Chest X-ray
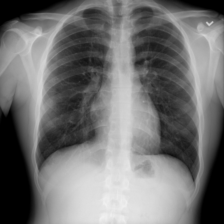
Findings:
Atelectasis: negative
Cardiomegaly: negative
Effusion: negative
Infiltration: positive
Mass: negative
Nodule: negative
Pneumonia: negative
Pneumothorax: negative
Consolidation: negative
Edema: negative
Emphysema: negative
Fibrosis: negative
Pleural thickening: negative
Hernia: negative